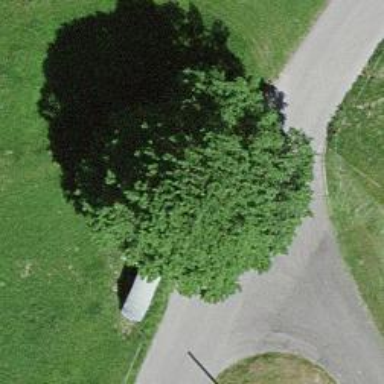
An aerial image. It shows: Beautiful tree in nature.